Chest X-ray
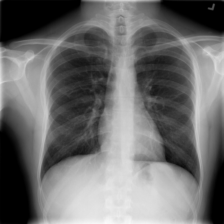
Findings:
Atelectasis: negative
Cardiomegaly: negative
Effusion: negative
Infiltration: negative
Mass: negative
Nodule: negative
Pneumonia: negative
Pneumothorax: negative
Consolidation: negative
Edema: negative
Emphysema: negative
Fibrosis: negative
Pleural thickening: negative
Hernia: negative